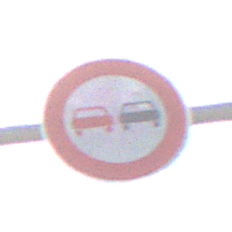
Verkehrszeichen: Ueberholverbot
Umgebung: Outdoor, Suburban
Tageszeit: Midday
Wetter: PartlyCloudy
Licht: Natural
Jahreszeit: NotSpecified
Kontrast: HighContrast